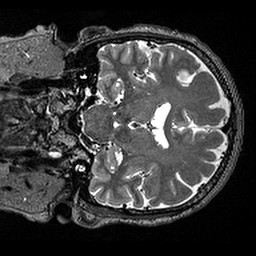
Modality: T2w
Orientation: coronal
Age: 65
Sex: female
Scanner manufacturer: siemens
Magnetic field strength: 3 T
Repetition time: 3.2 s
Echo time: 0.567 s